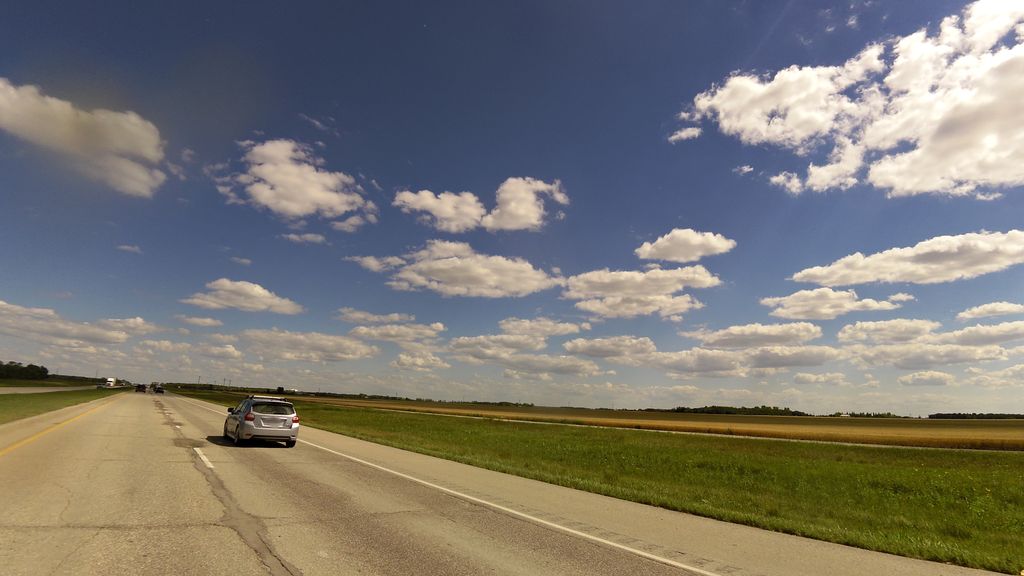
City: winnipeg